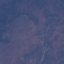
Land use / land cover class: HerbaceousVegetation